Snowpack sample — Loveland Pass, Silver Plume, Colorado, USA (2/11/26, 12:00 PM MST)
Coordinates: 39.663, -105.886
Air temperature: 35 °F
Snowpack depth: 82 cm
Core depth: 30 cm
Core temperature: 23 °F
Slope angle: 13°, slope face: 12°
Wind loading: high
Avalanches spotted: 1
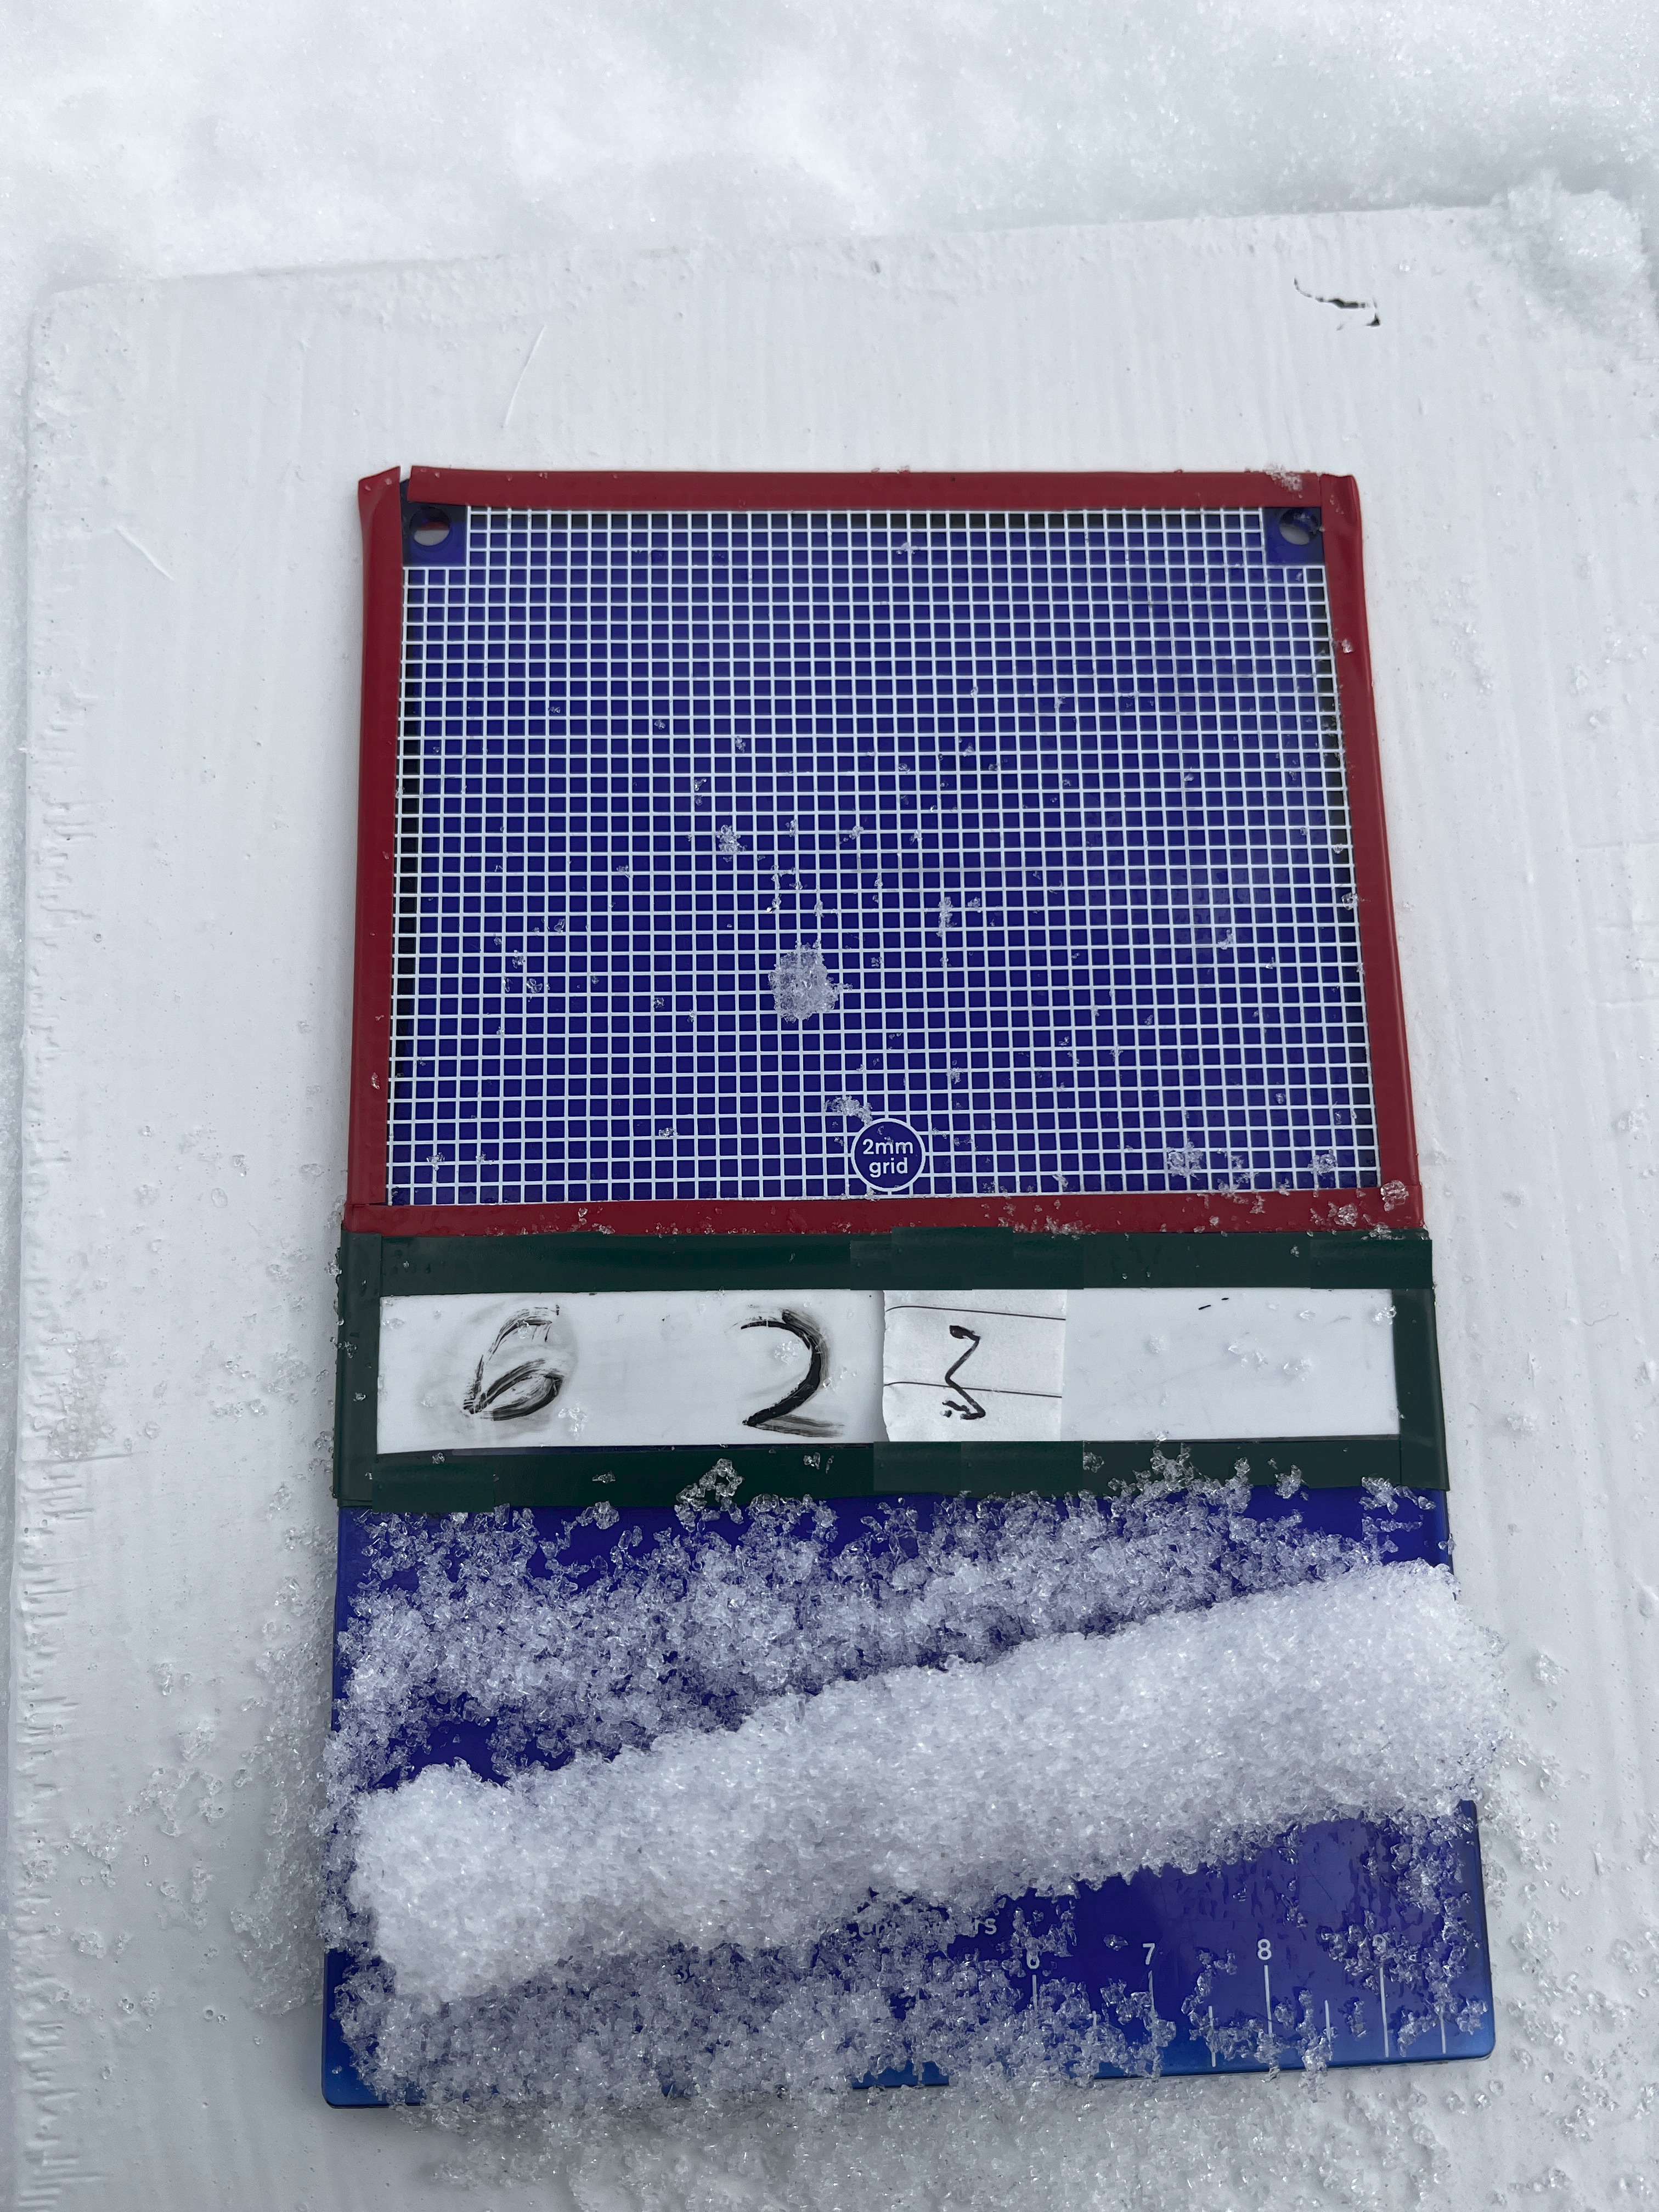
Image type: crystal_card
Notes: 1 small avalanche spotted on the north side of the bowl, lots of wind loading